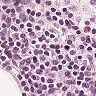
Metastatic tissue present: no